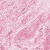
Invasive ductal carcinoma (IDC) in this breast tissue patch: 0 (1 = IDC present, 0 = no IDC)